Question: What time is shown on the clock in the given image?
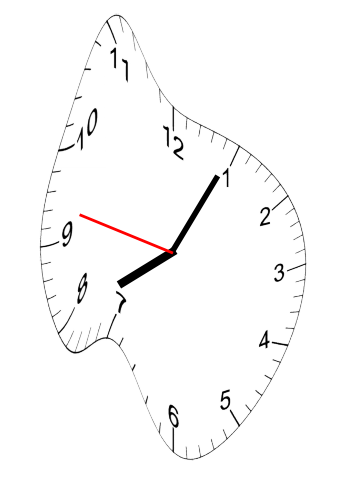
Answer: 08:04:47